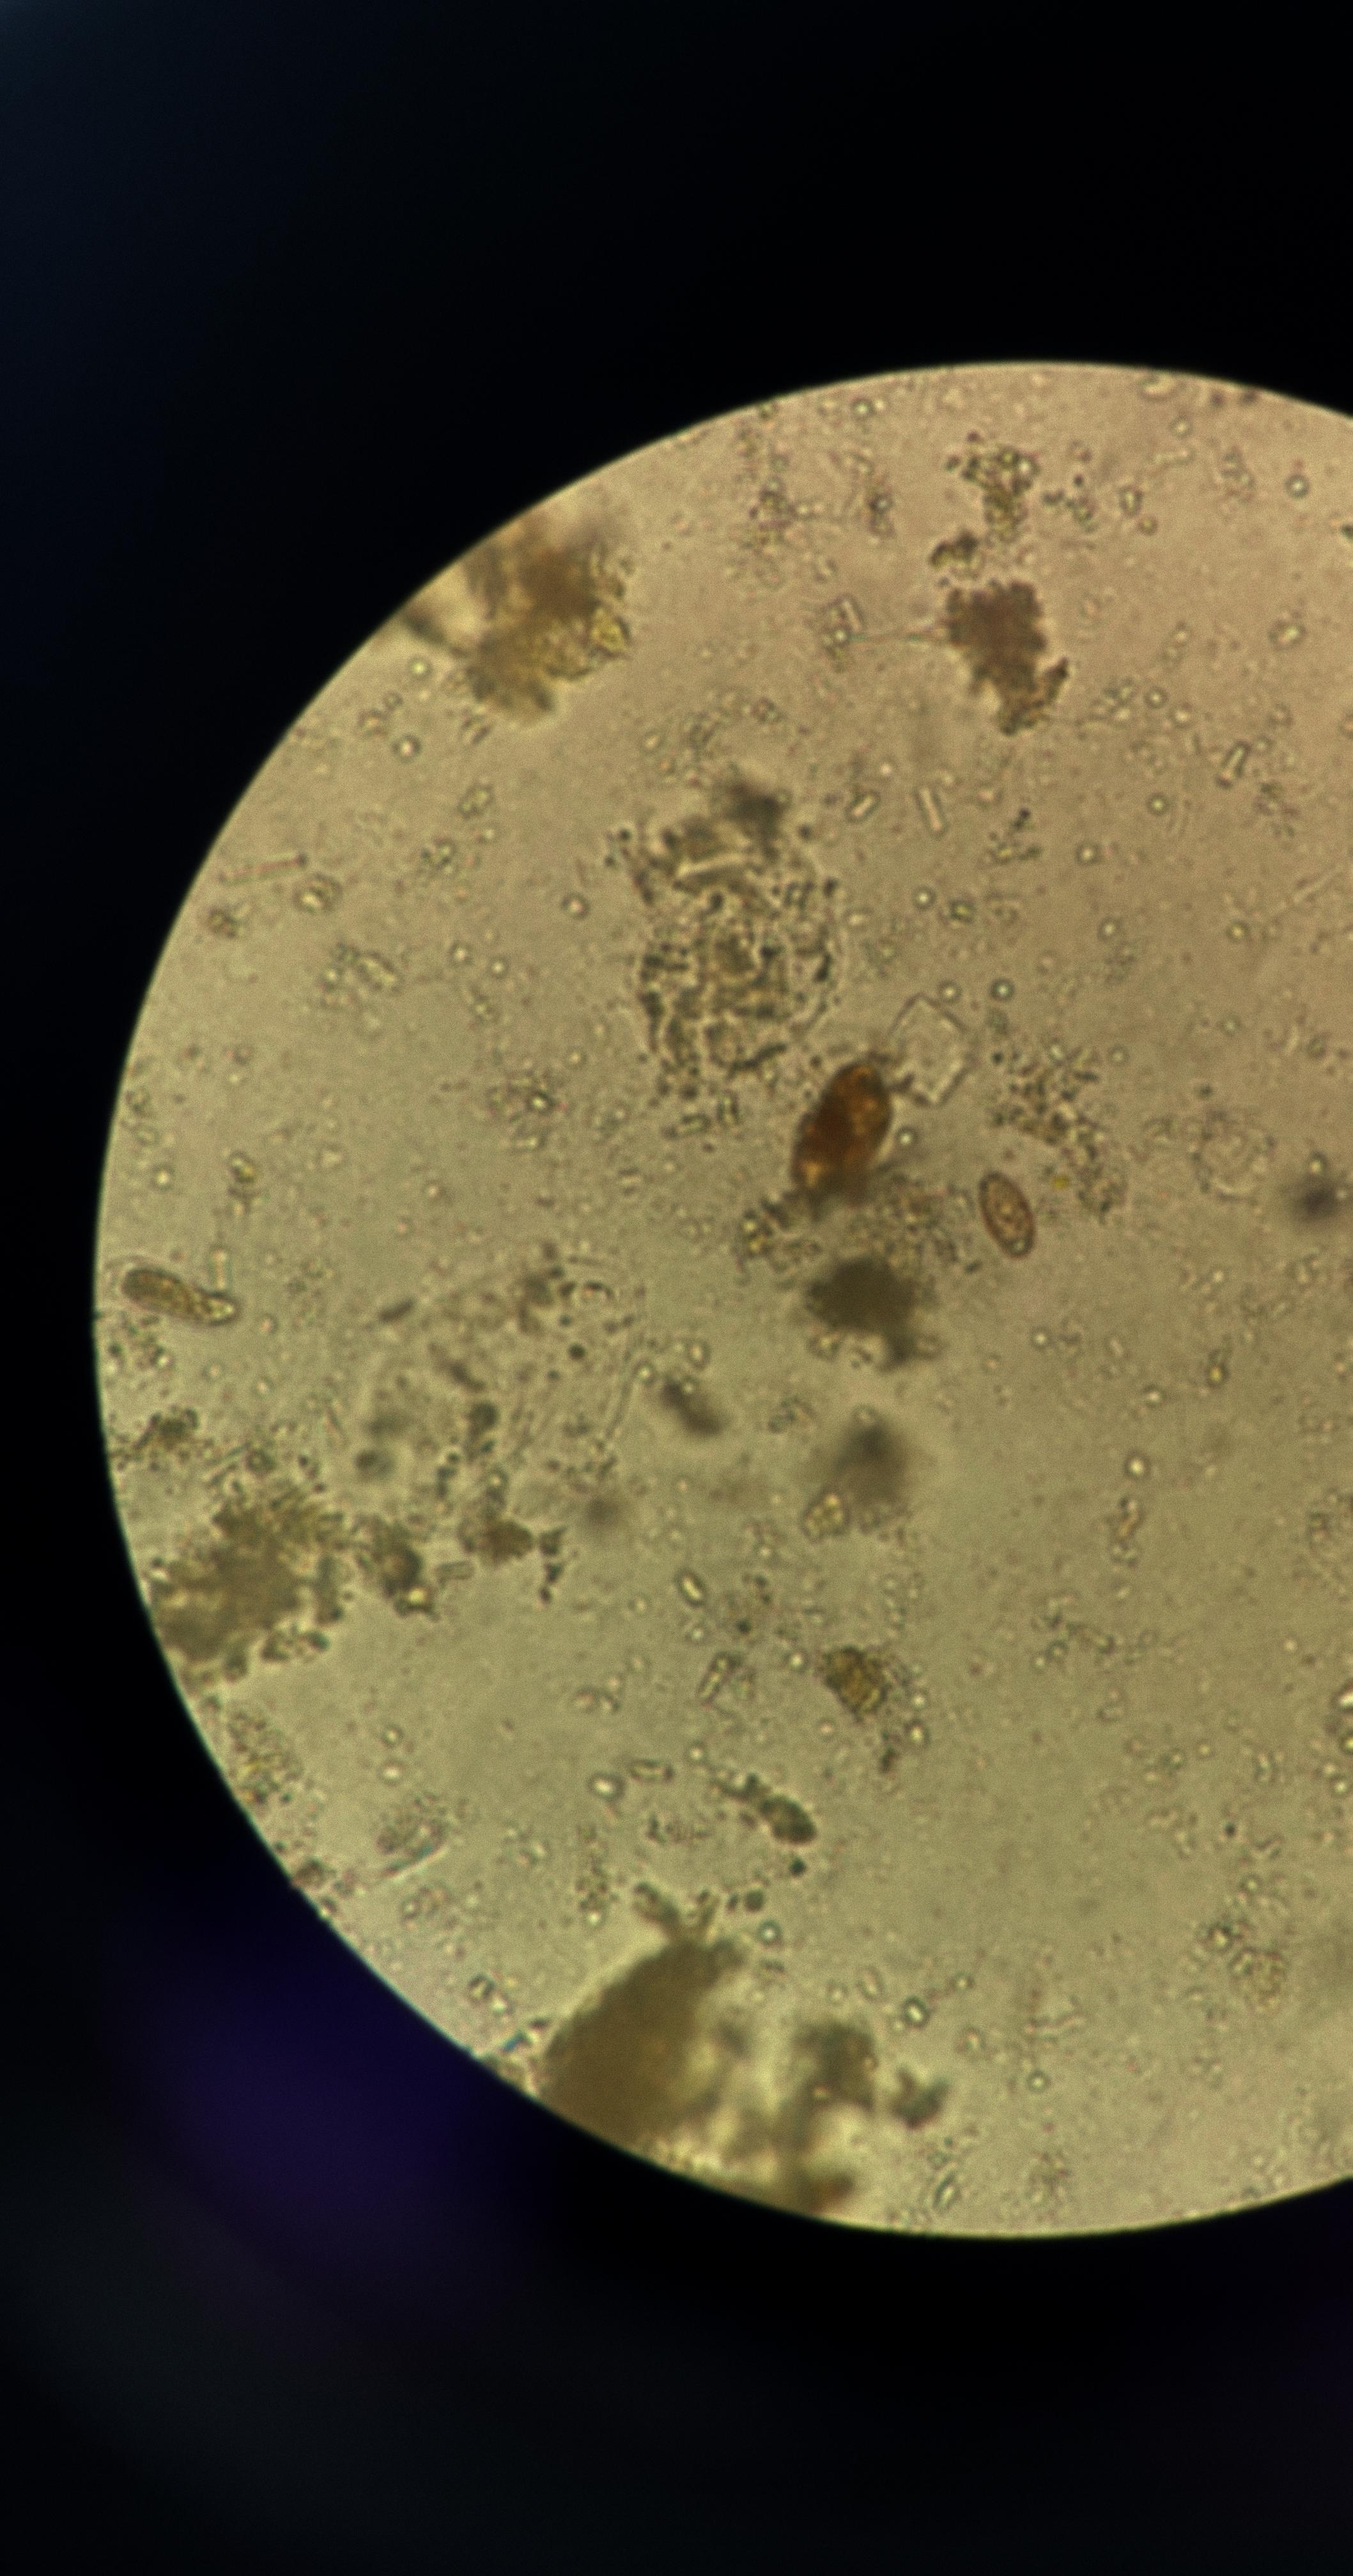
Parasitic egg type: Opisthorchis viverrine